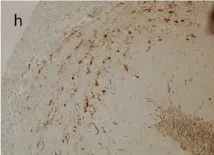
The surface was positive for anti-FVIII (40x), and ,a diffuse.
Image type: pathology (immunostaining)